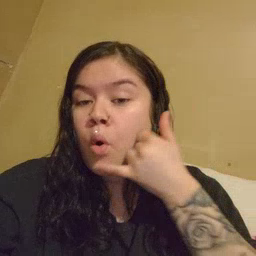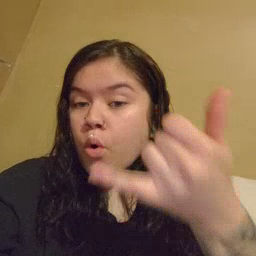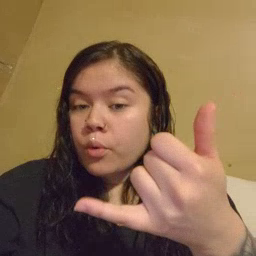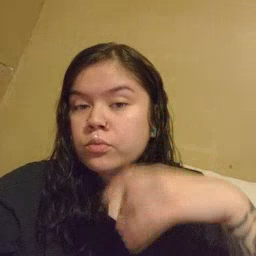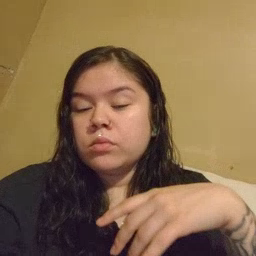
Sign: callonphone